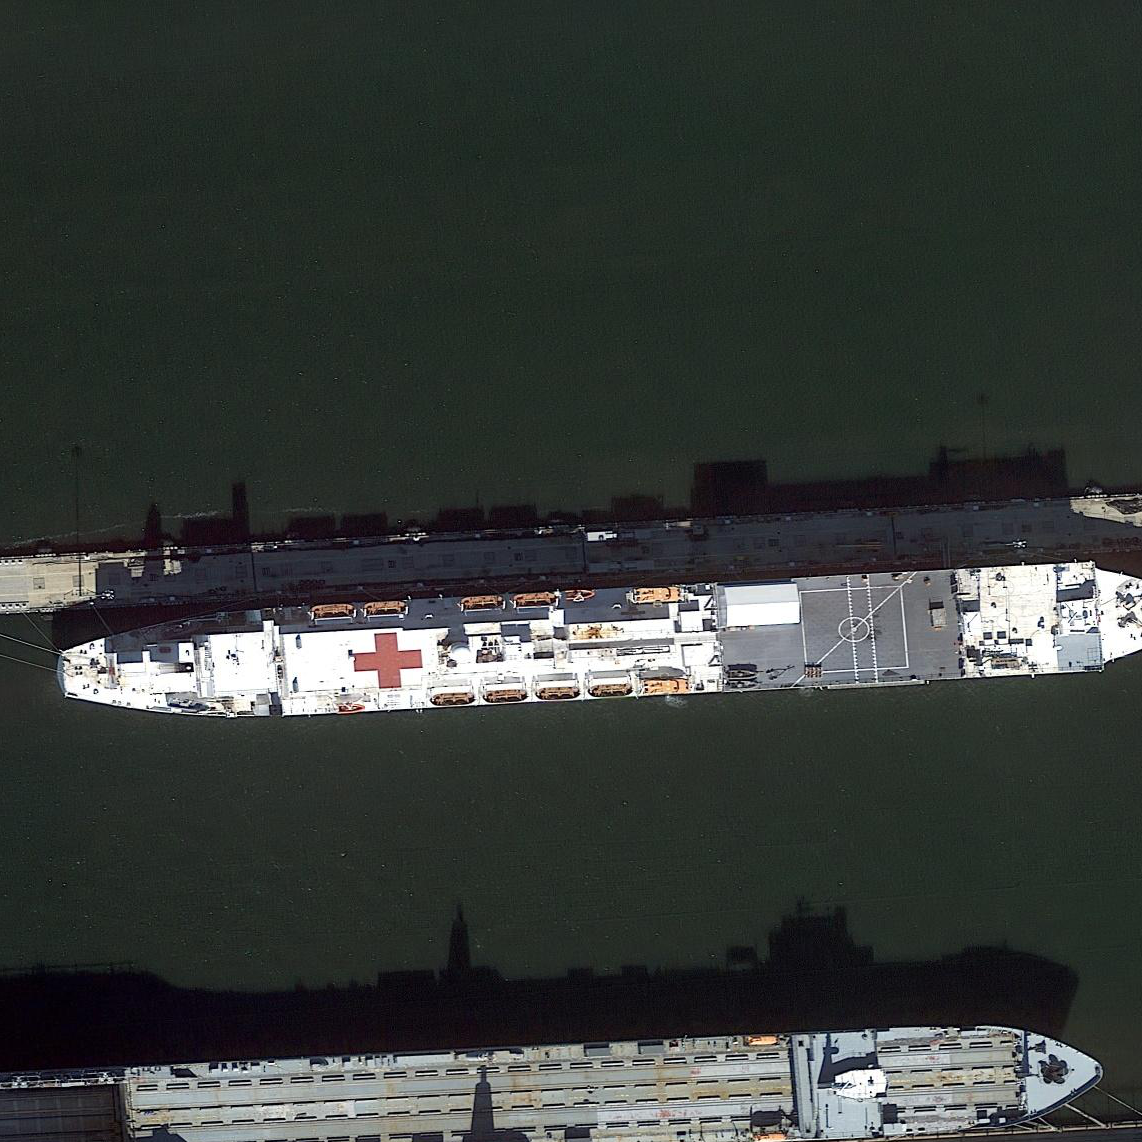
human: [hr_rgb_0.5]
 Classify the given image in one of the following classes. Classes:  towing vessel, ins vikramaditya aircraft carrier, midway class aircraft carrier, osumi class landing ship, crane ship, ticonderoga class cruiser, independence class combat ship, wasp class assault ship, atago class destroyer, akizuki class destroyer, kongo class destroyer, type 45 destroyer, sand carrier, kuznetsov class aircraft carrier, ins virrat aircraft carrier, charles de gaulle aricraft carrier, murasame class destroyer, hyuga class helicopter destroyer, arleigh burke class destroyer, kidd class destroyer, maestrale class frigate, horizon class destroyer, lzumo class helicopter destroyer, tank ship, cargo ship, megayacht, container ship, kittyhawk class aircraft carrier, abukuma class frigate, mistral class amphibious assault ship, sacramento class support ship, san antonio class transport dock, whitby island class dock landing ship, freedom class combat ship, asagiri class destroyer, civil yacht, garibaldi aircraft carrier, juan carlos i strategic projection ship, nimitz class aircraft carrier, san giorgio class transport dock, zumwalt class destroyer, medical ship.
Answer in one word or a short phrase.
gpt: Medical ship